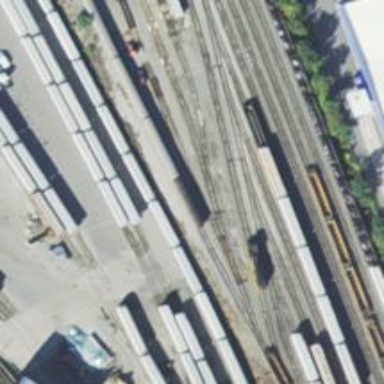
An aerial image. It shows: Railway yard in service.